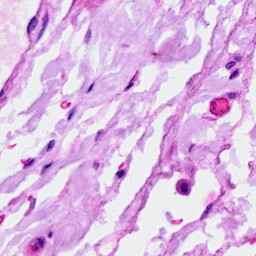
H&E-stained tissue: Ovarian